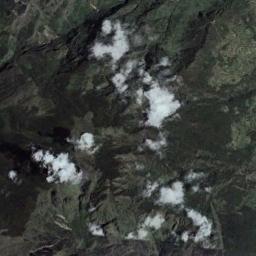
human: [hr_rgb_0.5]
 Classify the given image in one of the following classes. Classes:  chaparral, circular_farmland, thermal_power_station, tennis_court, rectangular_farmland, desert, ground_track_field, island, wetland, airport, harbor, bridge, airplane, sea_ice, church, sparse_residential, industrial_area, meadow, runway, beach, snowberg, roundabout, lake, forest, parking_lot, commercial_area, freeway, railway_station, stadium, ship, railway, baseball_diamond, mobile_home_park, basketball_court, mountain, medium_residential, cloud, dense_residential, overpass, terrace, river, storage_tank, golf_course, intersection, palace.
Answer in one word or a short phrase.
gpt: cloud